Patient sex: M
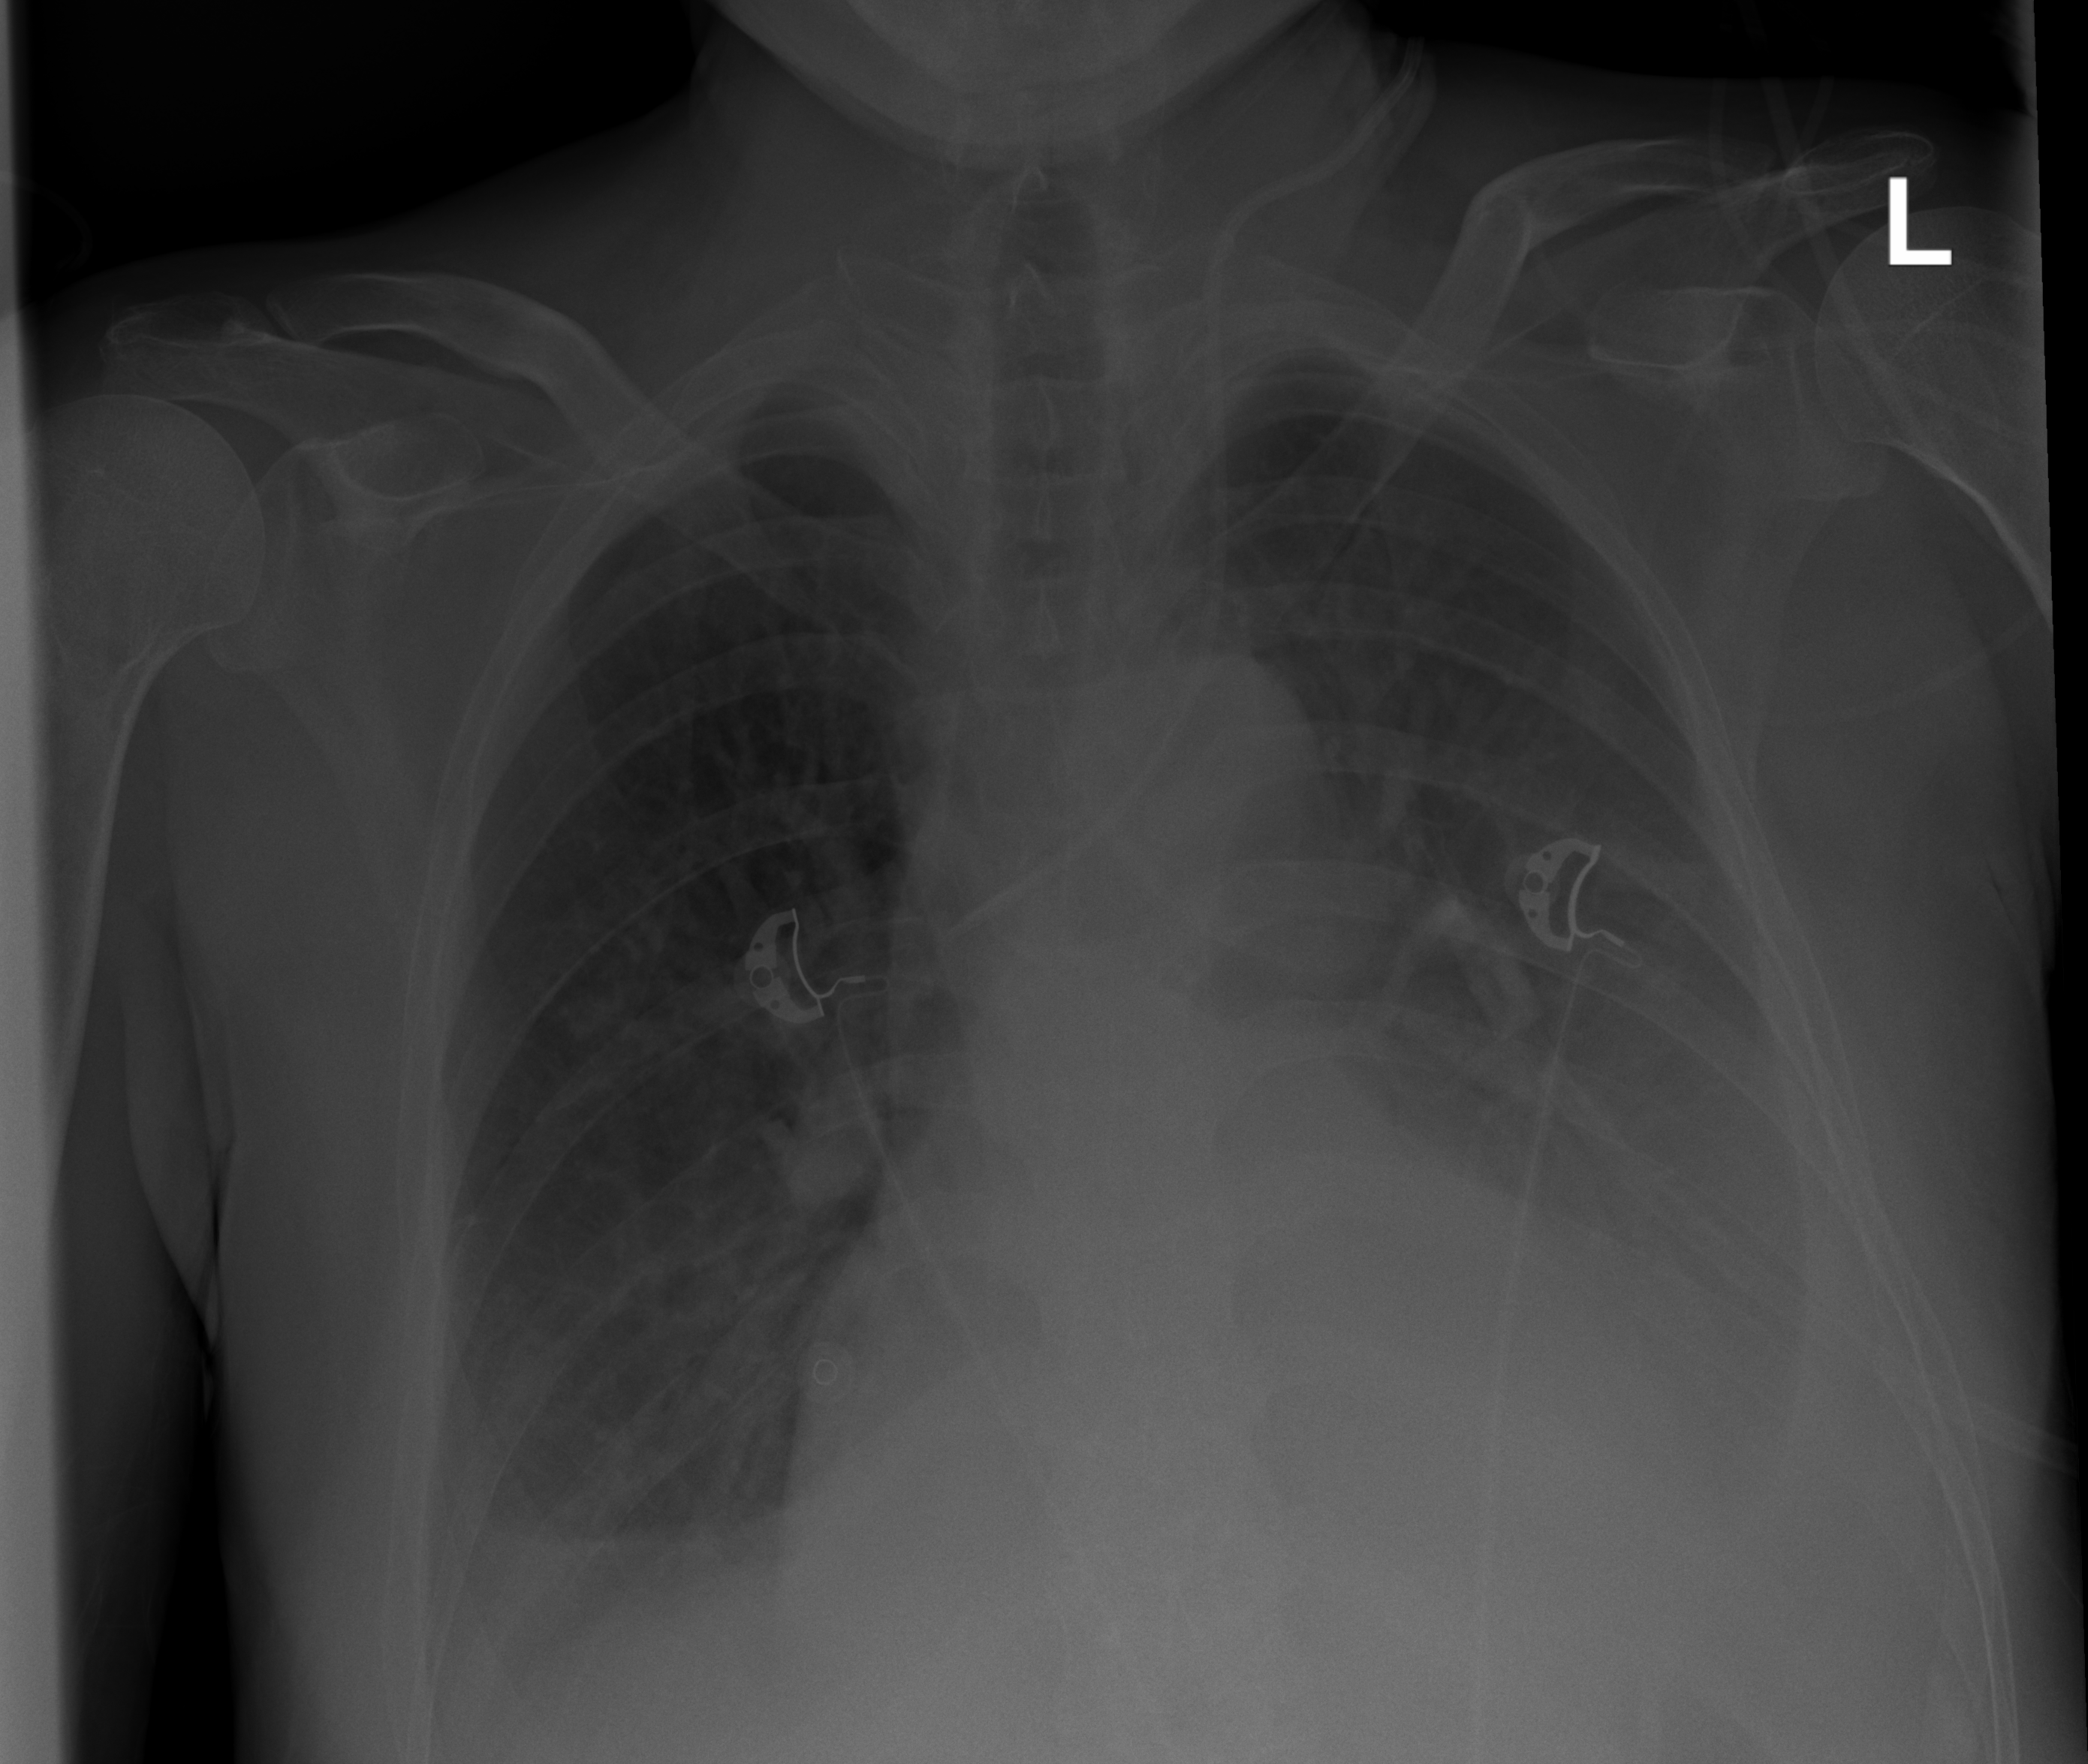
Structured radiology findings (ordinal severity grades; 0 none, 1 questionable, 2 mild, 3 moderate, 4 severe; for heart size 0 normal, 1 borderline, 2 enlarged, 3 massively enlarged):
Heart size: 2
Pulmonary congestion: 2
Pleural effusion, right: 2
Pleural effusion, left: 2
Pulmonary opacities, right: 0
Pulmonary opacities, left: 0
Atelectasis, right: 2
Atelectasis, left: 2